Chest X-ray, PA view. Patient: 38 years old, sex F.
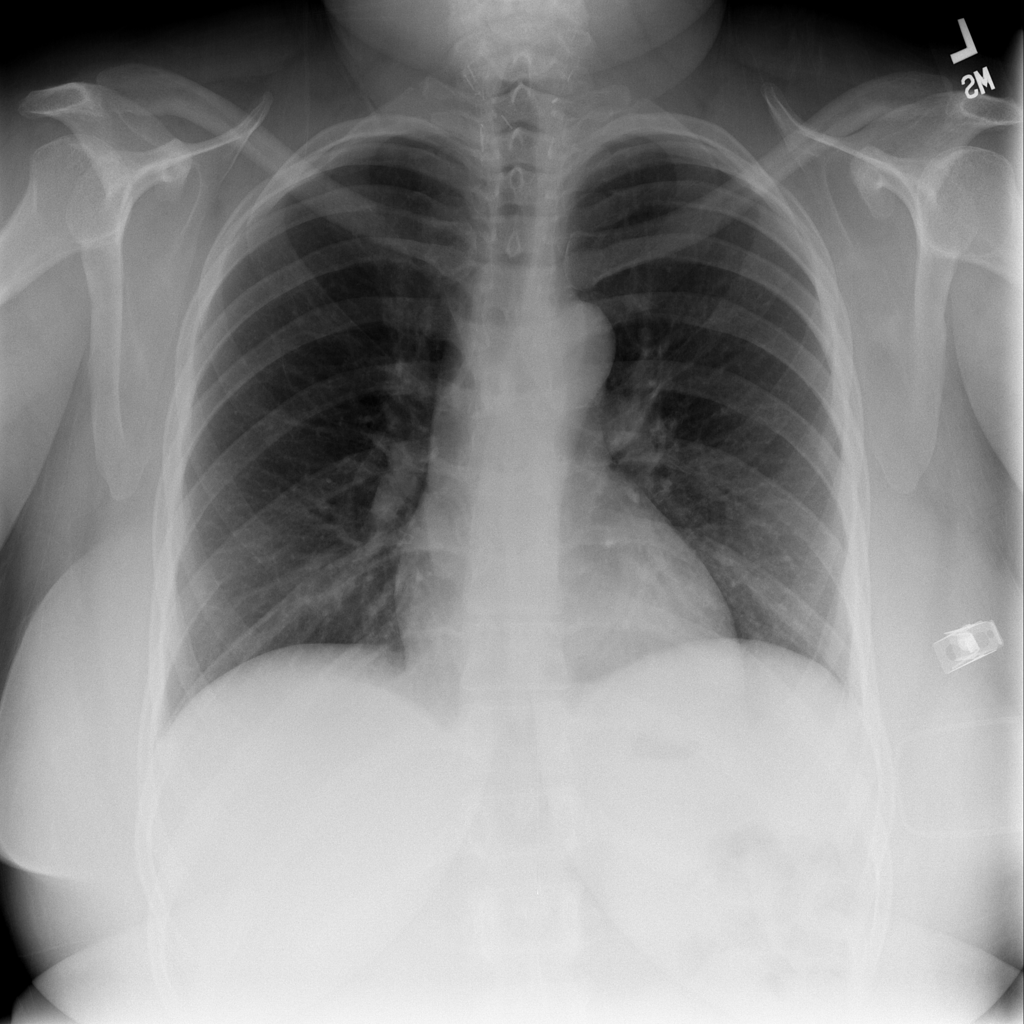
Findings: No Finding